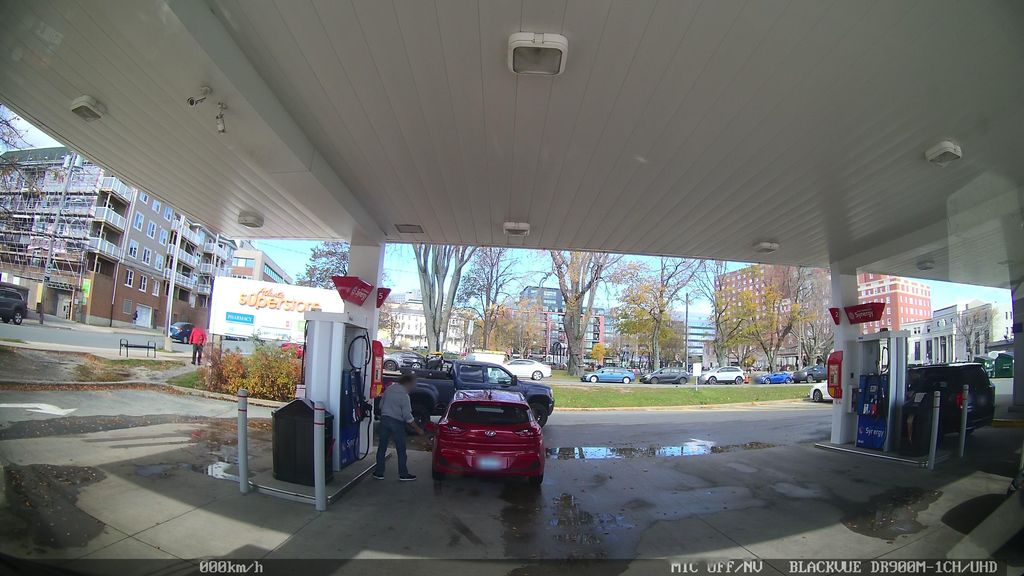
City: halifax